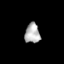
Tissue: skin
Cell type: Epithelial cells
Senescence score: 0.1668
Nuclear area (px): 293
Mean DAPI intensity: 177.734